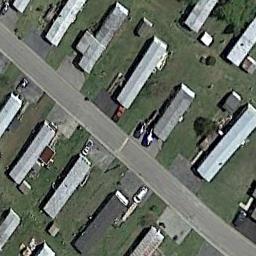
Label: mobile_home_park